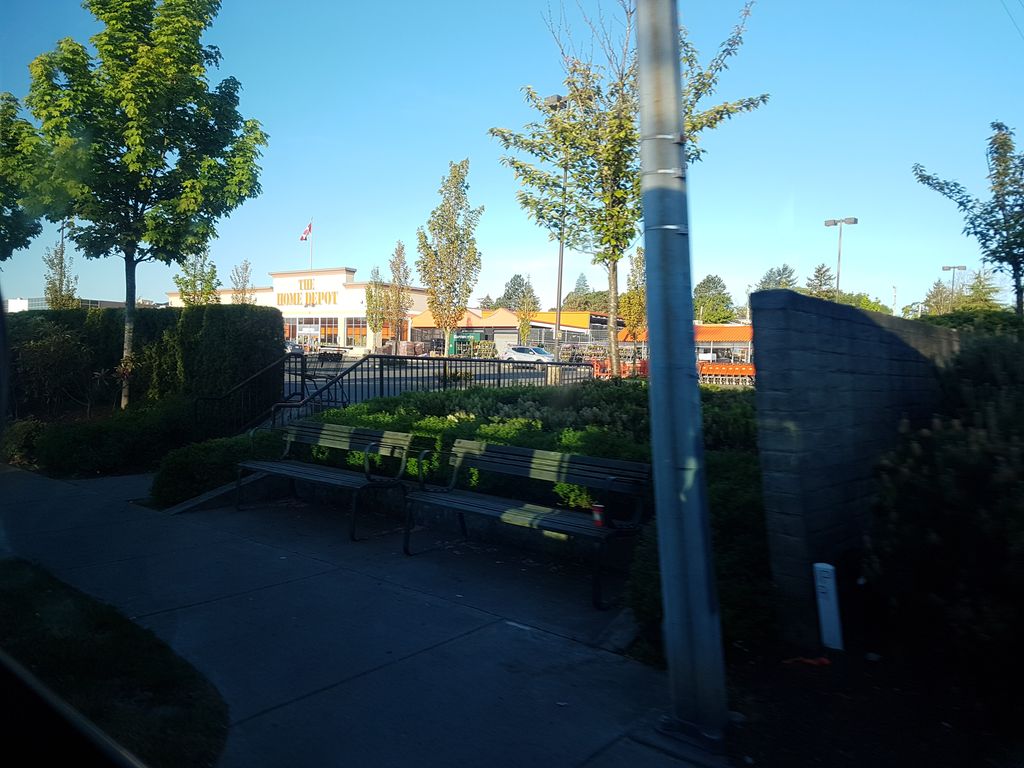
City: victoria